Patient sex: M
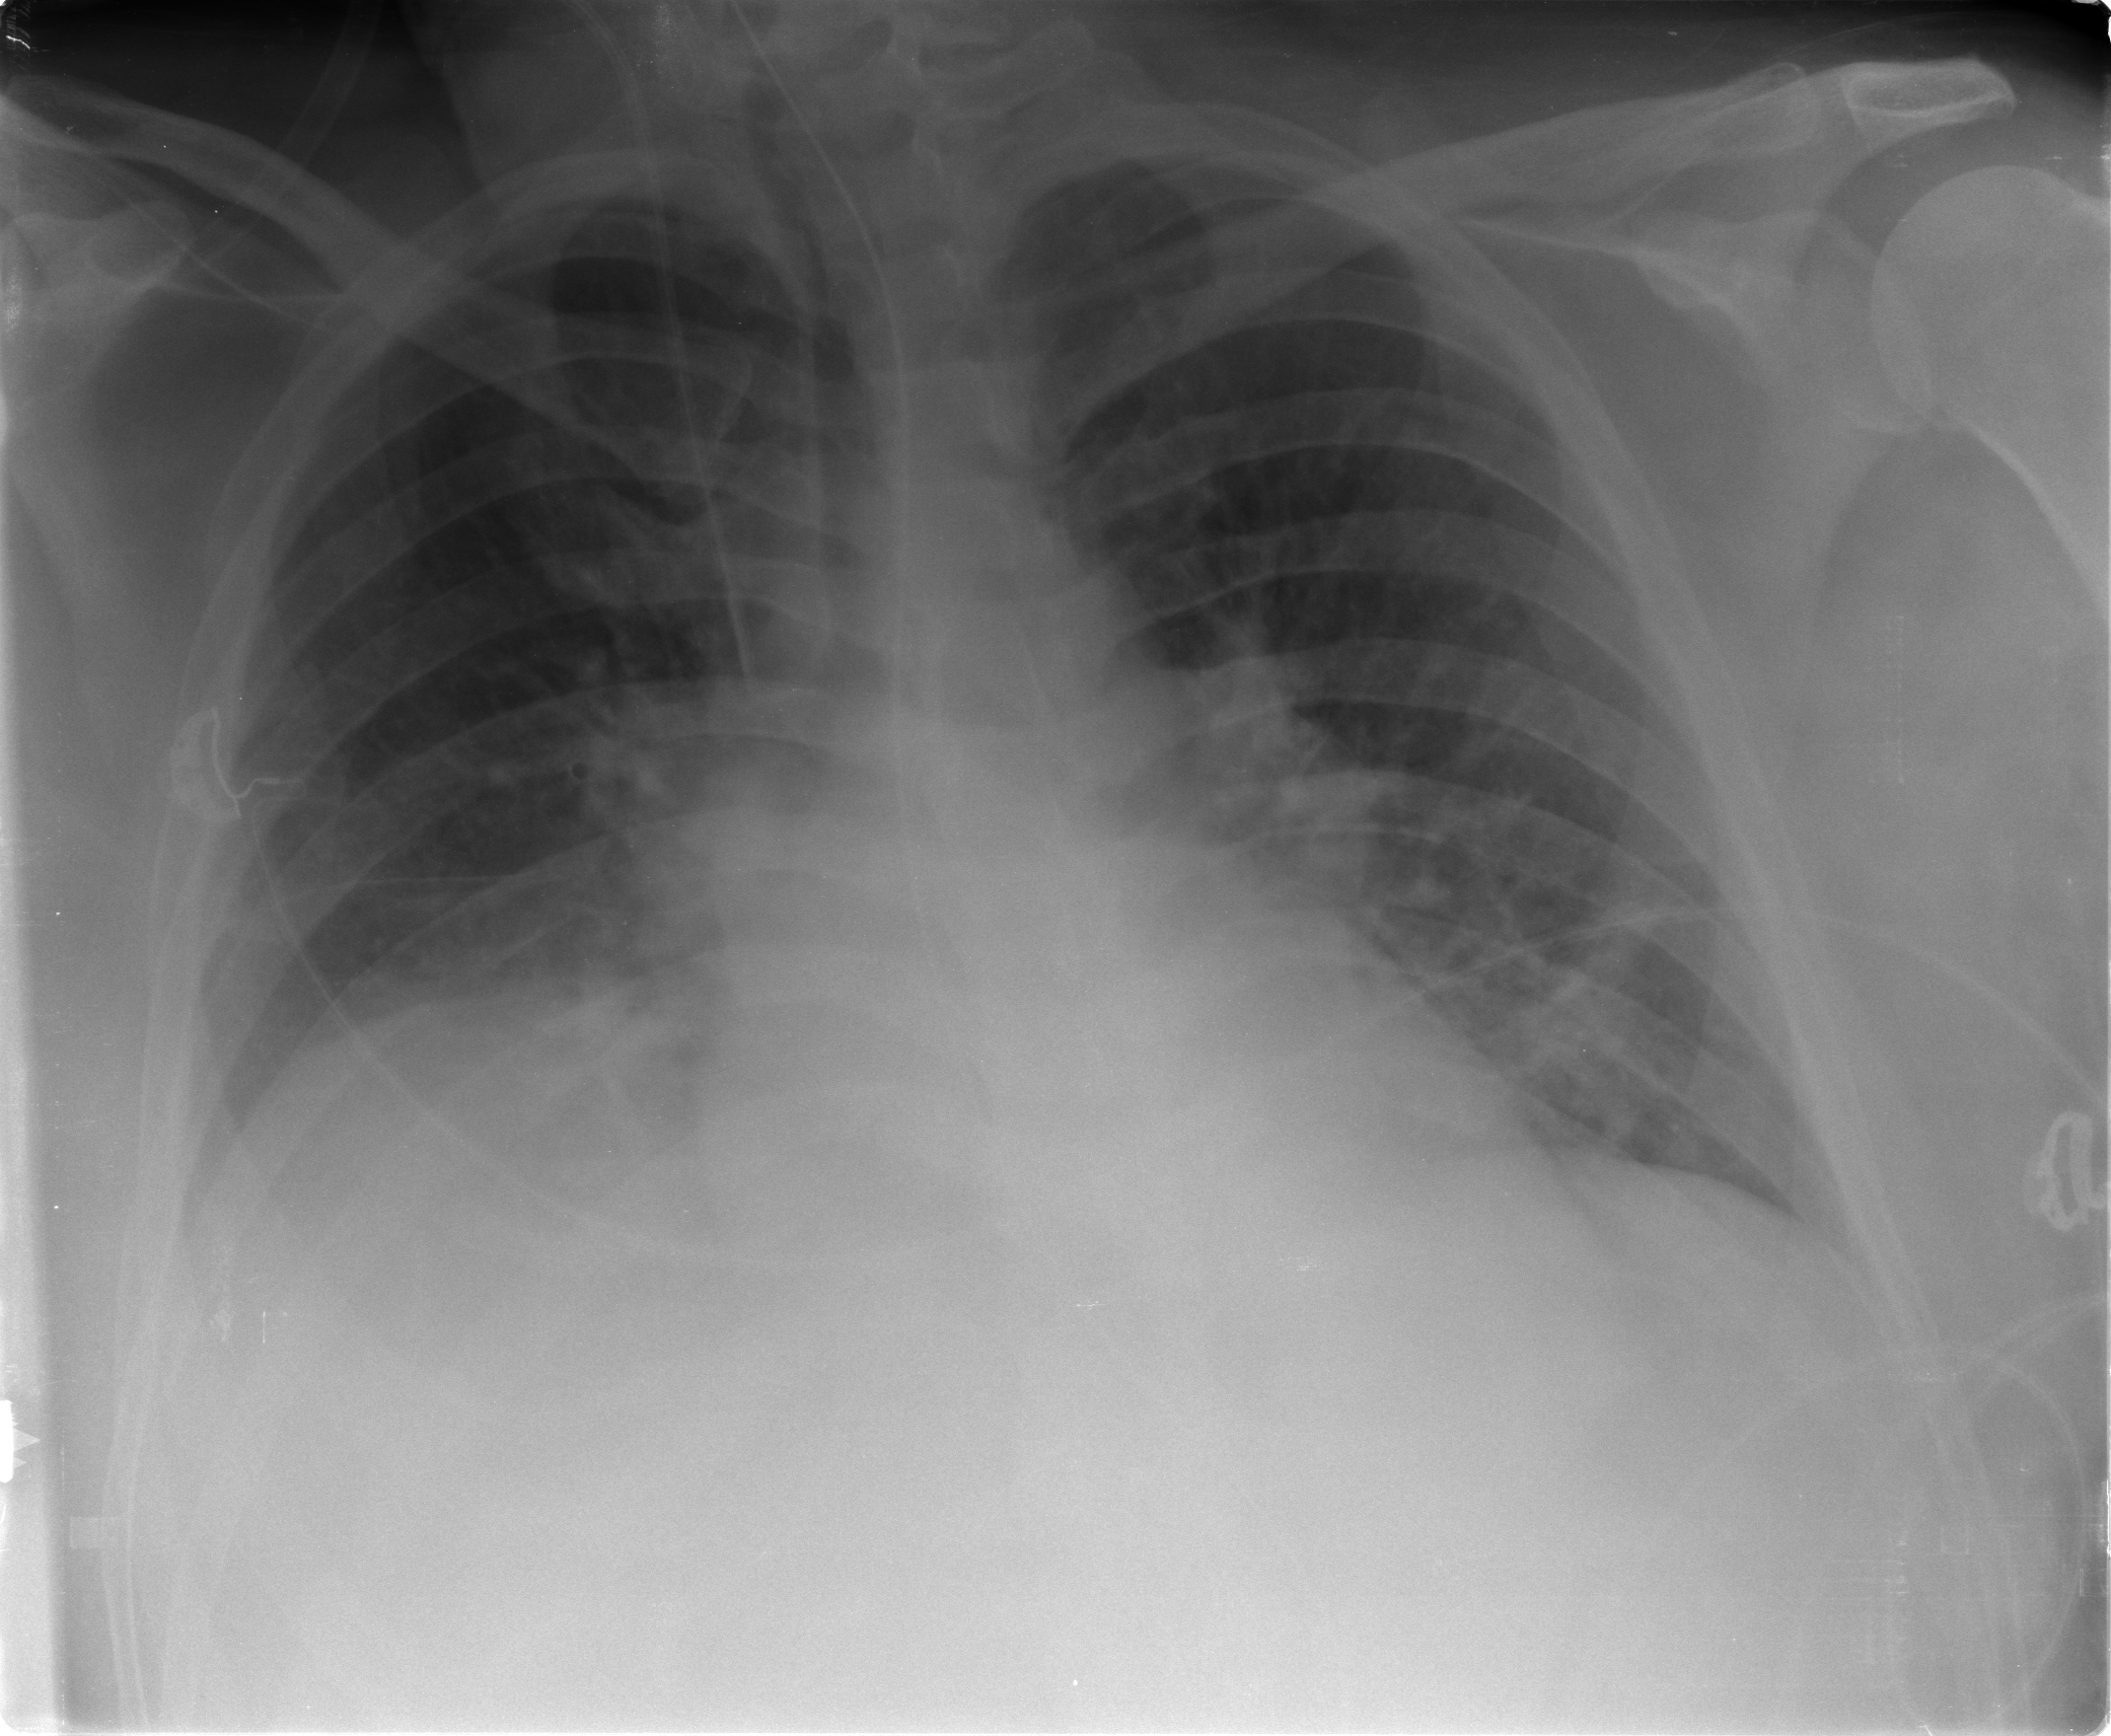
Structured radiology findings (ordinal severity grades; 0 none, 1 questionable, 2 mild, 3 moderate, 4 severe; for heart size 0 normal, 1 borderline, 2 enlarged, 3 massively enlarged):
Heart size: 1
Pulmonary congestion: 2
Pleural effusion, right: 1
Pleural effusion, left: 0
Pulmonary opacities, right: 2
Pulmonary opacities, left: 2
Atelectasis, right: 2
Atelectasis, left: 0